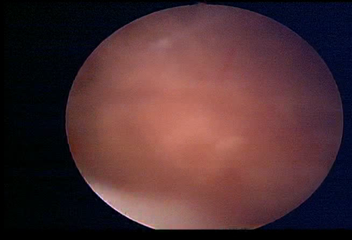
Modality: WLC
Class: Normal mucosa
Bladder cancer association: No